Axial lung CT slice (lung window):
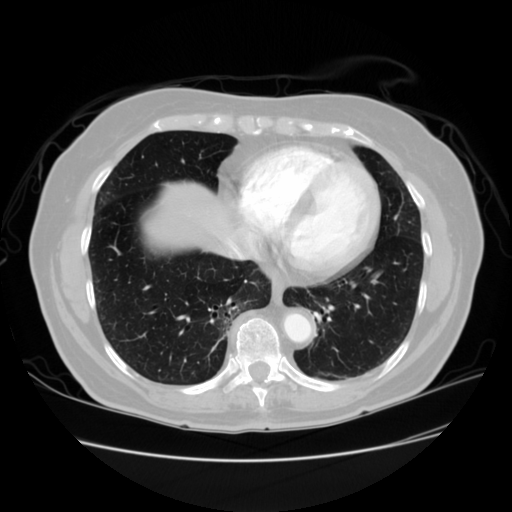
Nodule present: no